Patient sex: F
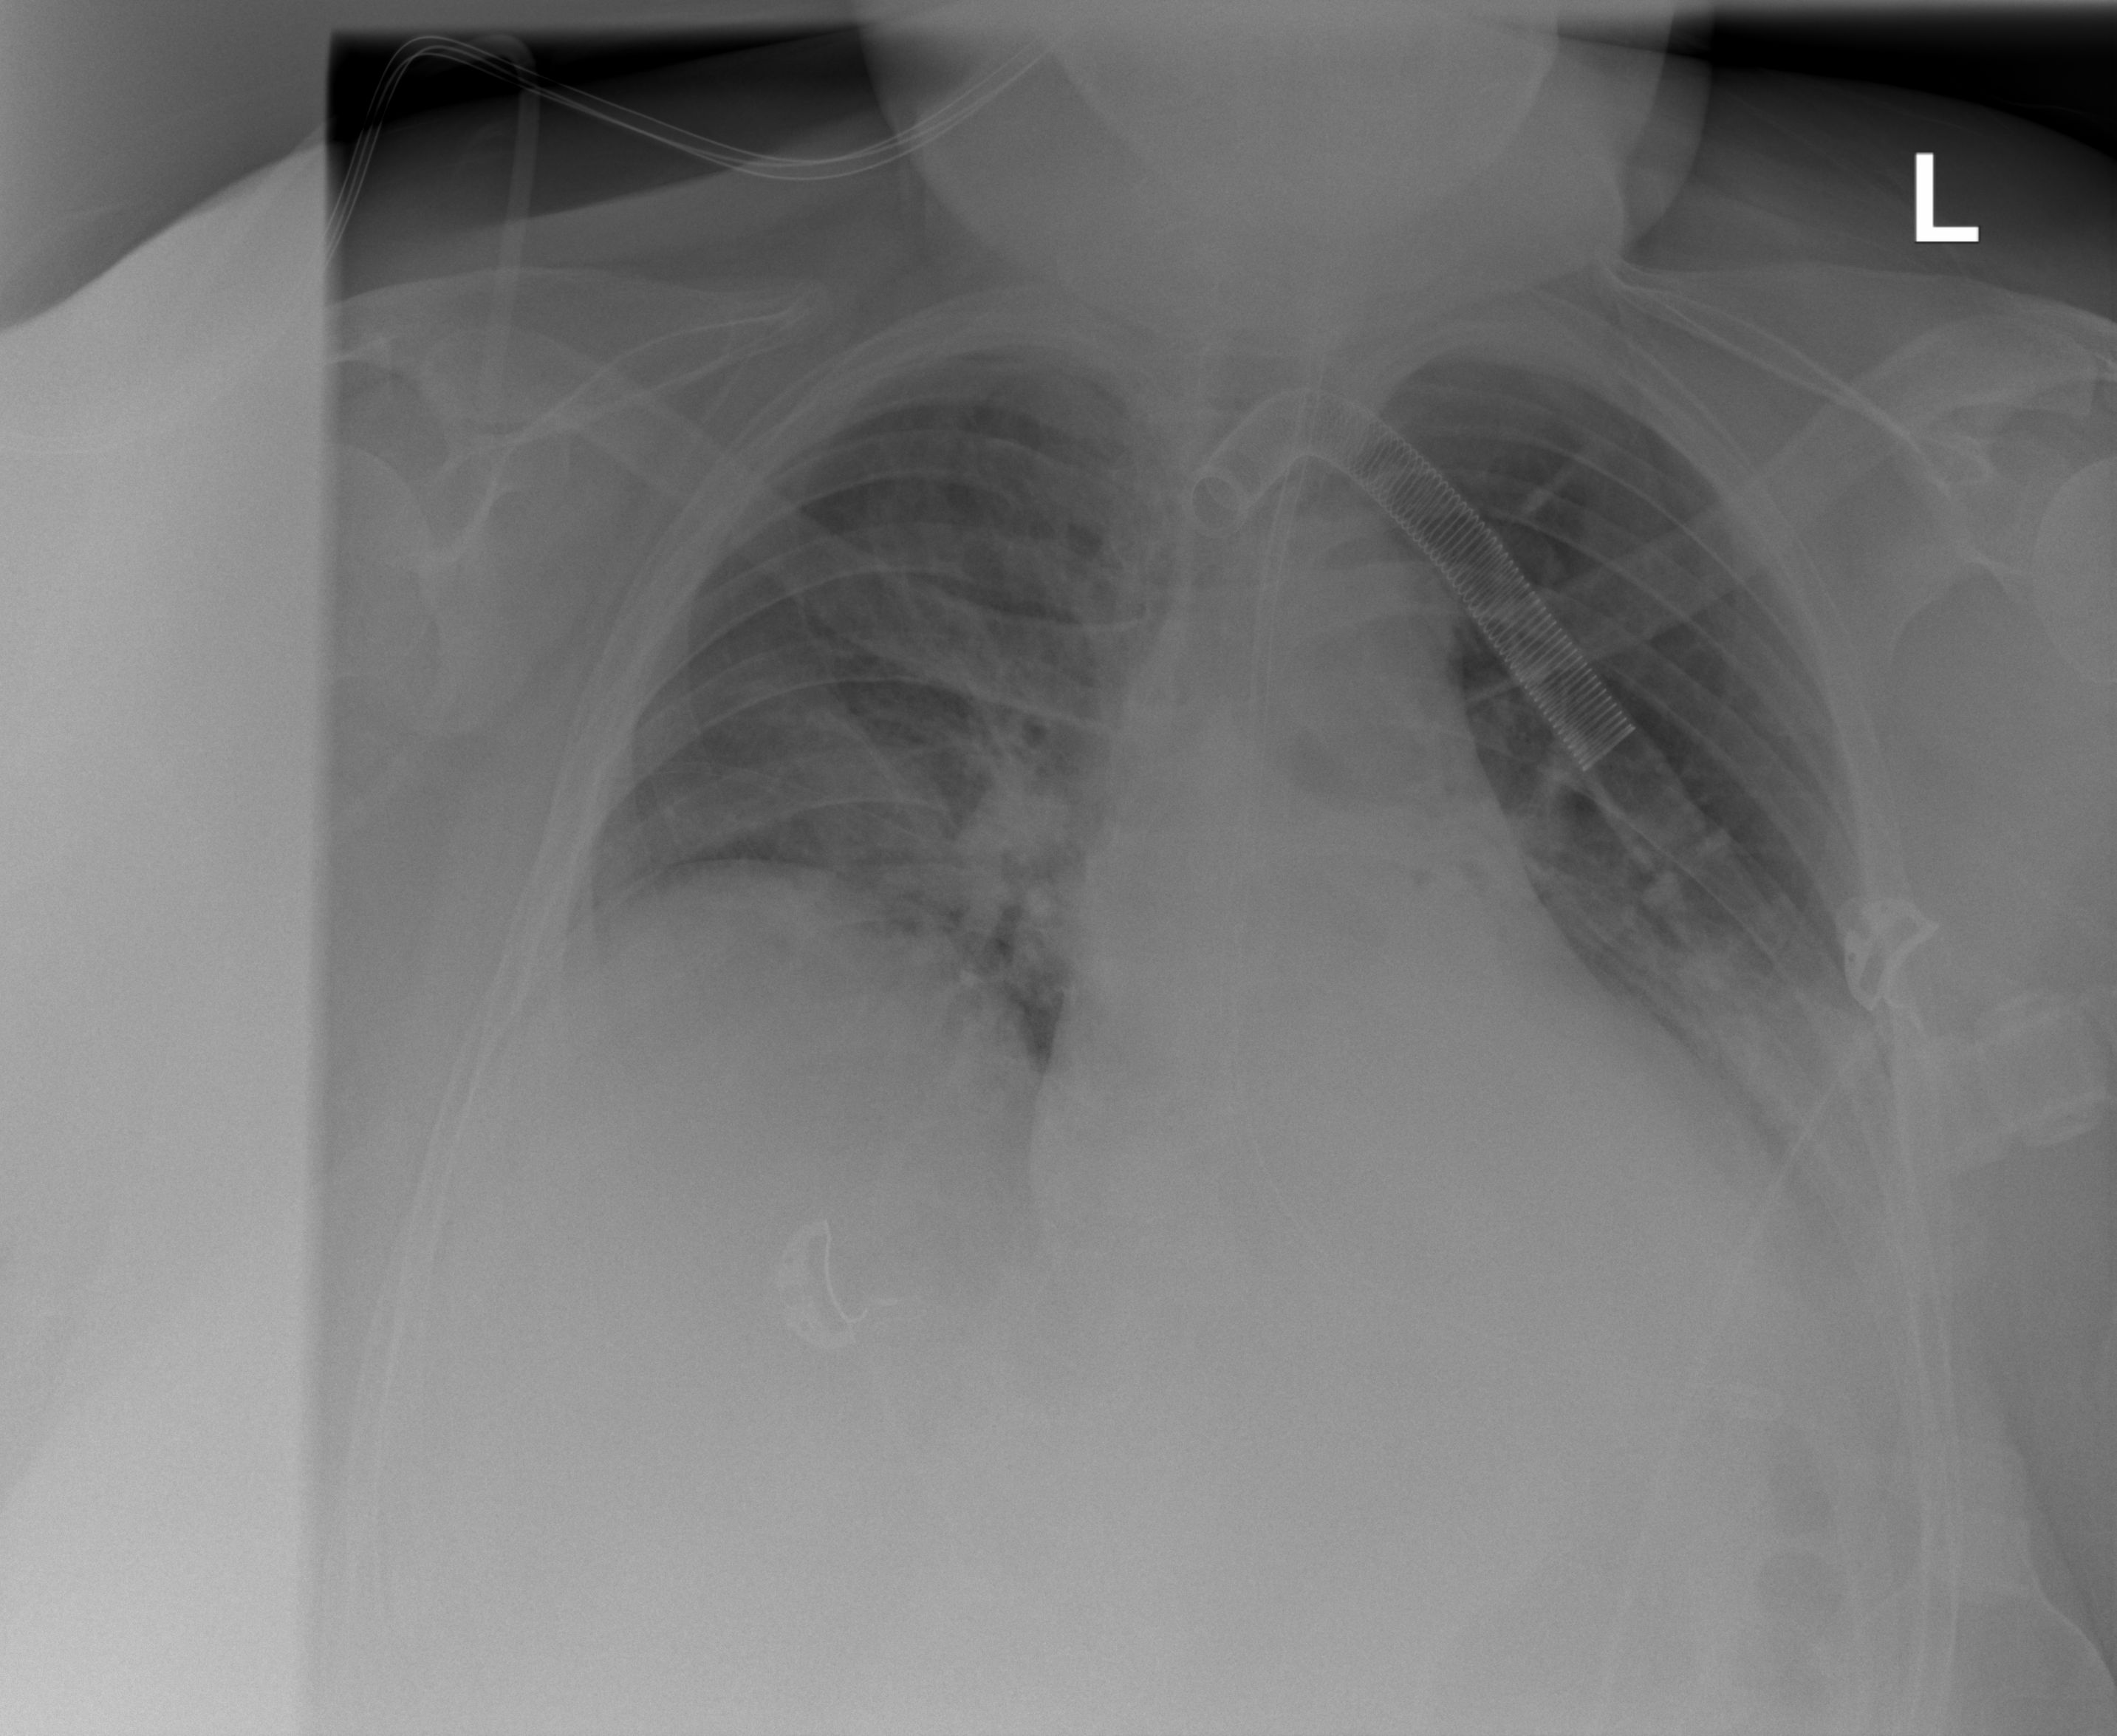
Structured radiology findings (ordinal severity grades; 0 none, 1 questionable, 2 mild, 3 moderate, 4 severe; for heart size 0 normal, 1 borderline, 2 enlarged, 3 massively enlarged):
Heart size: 2
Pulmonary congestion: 1
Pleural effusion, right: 0
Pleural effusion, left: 1
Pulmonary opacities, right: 0
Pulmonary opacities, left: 0
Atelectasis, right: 2
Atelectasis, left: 2